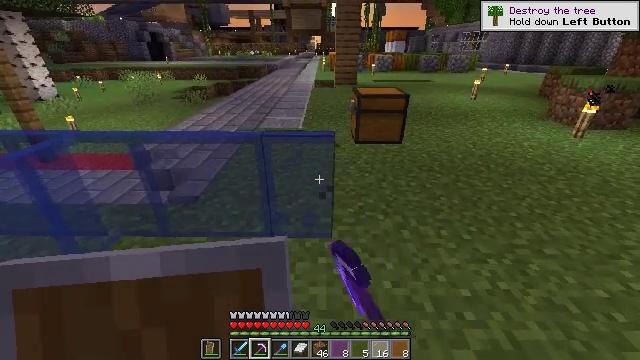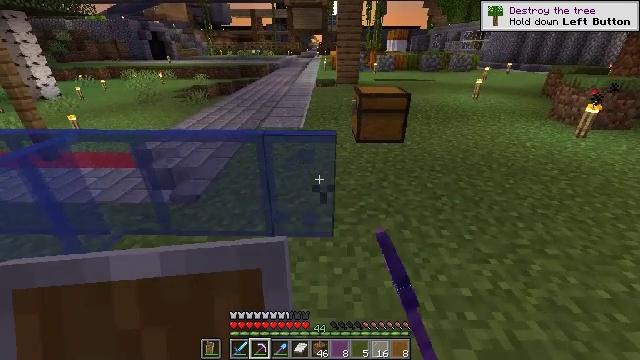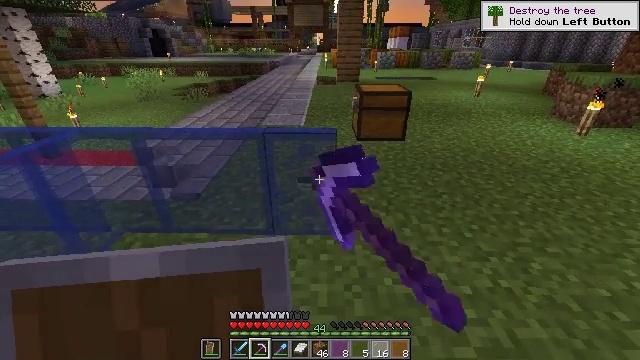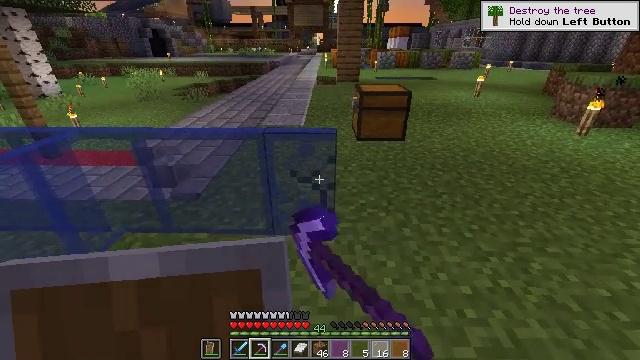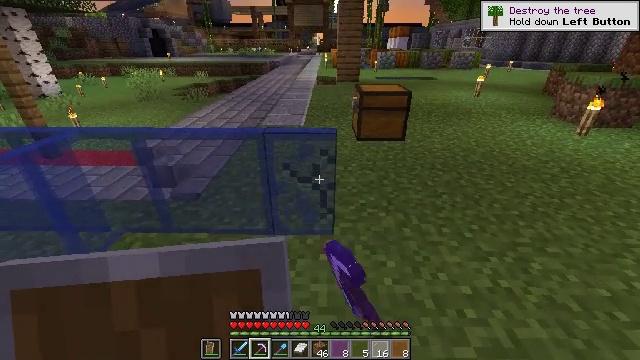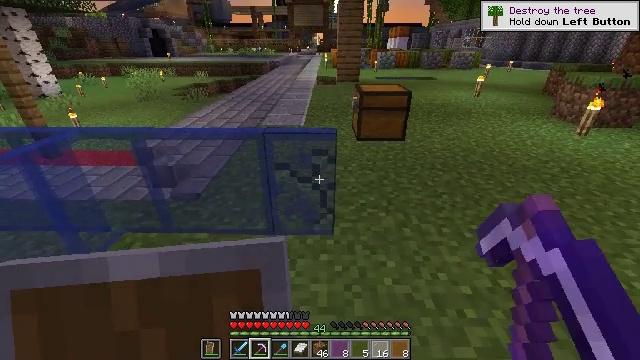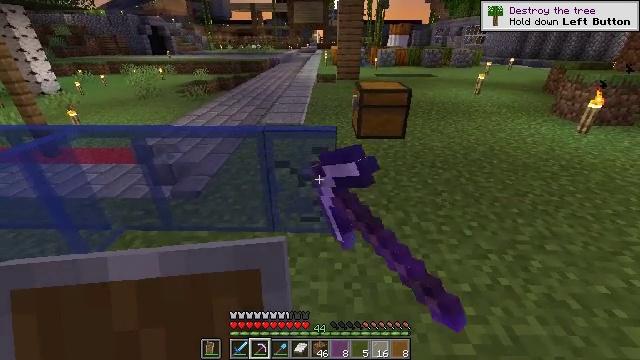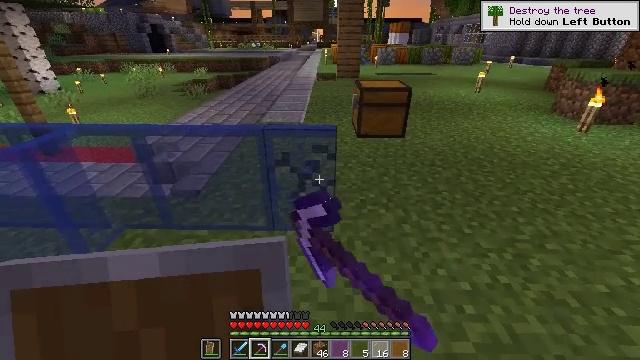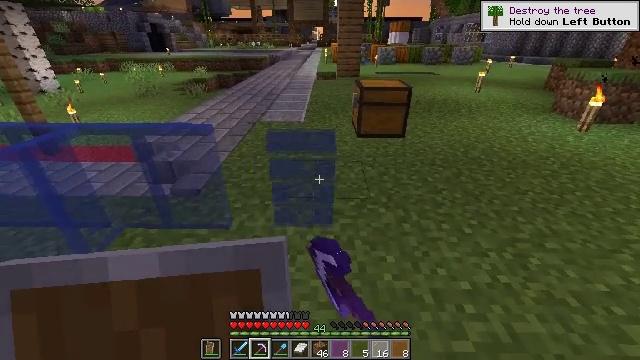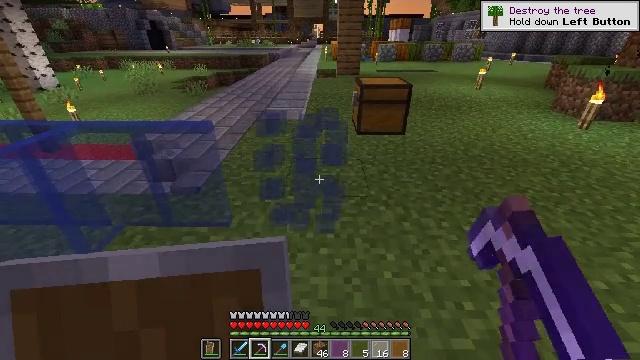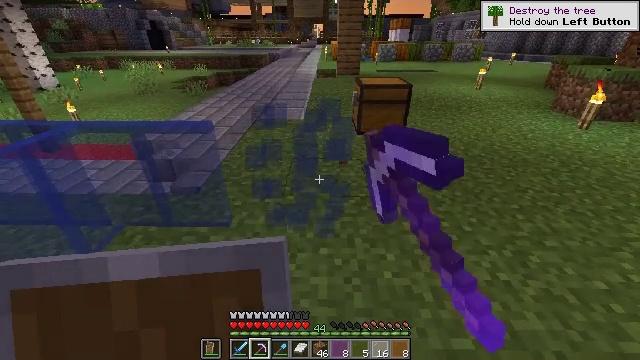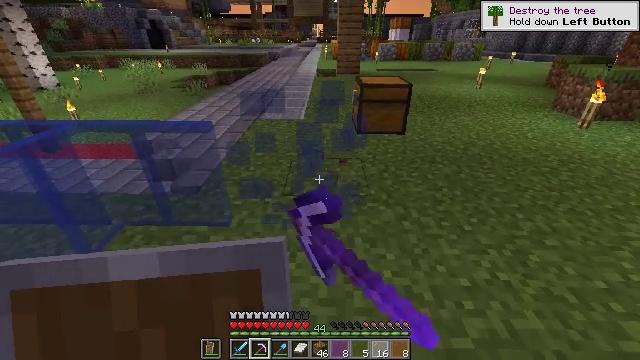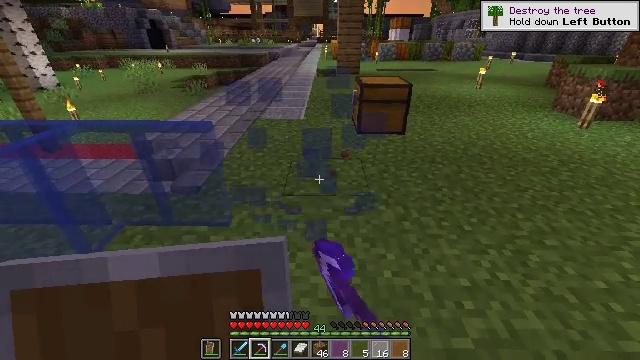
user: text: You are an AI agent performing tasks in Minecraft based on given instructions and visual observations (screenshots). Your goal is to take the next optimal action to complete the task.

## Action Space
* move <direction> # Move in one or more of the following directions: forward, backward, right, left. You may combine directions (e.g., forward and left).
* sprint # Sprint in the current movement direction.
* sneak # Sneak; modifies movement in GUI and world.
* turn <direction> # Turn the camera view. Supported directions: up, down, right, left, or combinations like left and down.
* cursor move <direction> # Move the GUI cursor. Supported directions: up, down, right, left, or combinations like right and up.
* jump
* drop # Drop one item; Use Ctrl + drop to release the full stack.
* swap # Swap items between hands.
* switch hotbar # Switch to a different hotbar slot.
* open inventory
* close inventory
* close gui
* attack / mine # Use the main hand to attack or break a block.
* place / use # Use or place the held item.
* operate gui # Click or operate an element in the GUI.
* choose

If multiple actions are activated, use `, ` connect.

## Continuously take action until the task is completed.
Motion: motion action
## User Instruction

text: Mine the blue stained glass pane for building.
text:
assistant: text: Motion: attack / mine
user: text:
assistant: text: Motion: attack / mine
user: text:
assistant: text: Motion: attack / mine
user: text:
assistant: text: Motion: attack / mine
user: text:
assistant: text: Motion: attack / mine
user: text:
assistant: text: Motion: attack / mine
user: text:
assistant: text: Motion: attack / mine
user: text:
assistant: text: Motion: attack / mine
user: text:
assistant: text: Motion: attack / mine
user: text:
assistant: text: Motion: attack / mine
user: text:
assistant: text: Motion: attack / mine
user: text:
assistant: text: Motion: attack / mine
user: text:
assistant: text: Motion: attack / mine